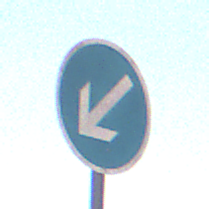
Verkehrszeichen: VorgeschriebeneVorbeifahrtLinks
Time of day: Midday
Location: Outdoor (Nature)
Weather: Clear
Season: NotSpecified
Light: Natural